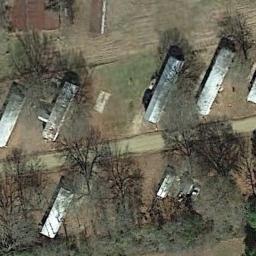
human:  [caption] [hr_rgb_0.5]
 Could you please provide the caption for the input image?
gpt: The mobile home park has some neatly arranged mobile homes and bare trees and a road goes through the mobile home park .

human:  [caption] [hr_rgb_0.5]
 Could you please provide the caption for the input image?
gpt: There are several trees around the mobile home community .

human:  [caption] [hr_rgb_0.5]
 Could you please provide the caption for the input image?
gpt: The mobile home park is on the bare land next to some trees .

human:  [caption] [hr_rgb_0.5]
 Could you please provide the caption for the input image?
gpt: There are many buildings of different shapes and sizes in the mobile home parks .

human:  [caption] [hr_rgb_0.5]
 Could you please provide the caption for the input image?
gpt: There are some buildings and withered trees in the mobile home park .